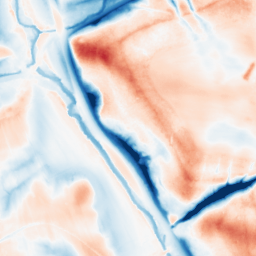
Category: edge_preserving
Decomposition family: guided
Decomposition parameters: radius: 16
eps: 0.1
Upsampling method: bilinear
Upsampling parameters: scale: 2
Upsampling scale: 2